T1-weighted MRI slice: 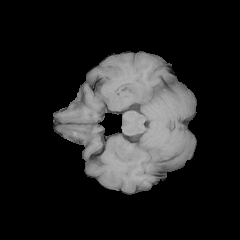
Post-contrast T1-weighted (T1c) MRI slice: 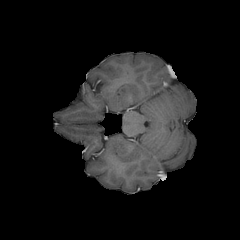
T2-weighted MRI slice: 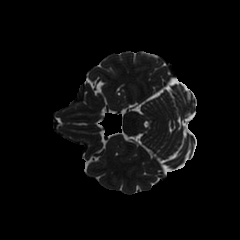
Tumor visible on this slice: no